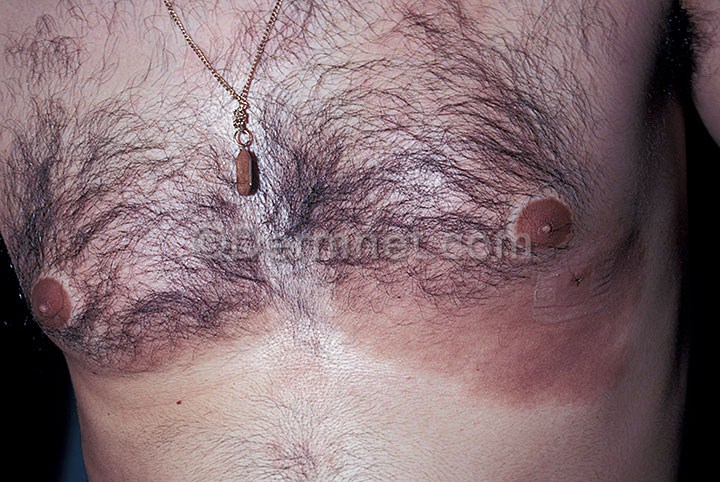
Disease: Lupus and other Connective Tissue diseases